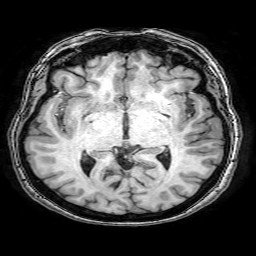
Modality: T1w
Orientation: coronal
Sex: female
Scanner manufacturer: philips
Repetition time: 0.008168 s
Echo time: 0.00374 s